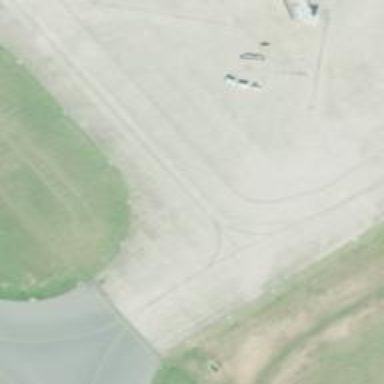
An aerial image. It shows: Image of taxiway at airport.